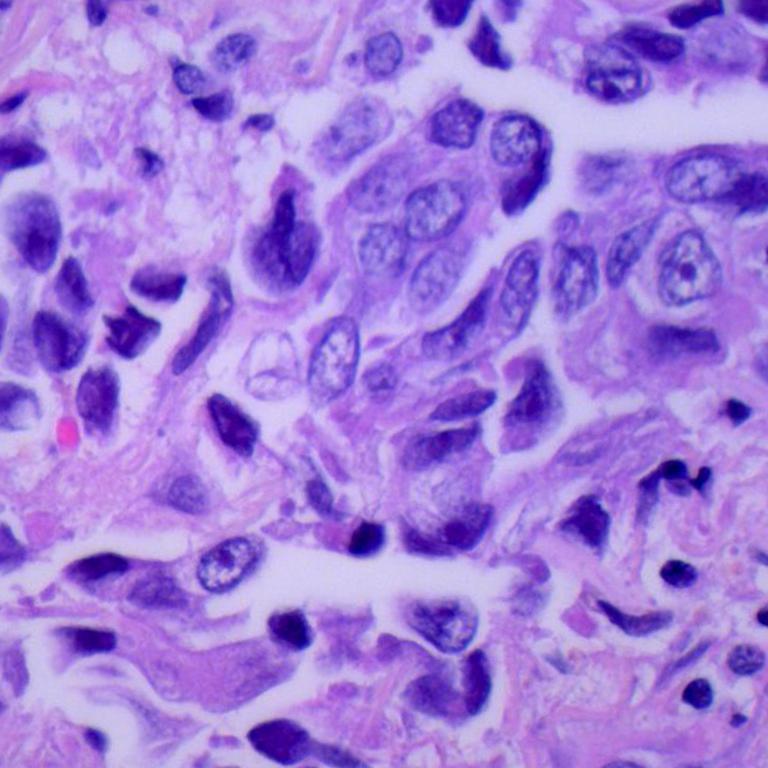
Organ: lung
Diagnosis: adenocarcinomas